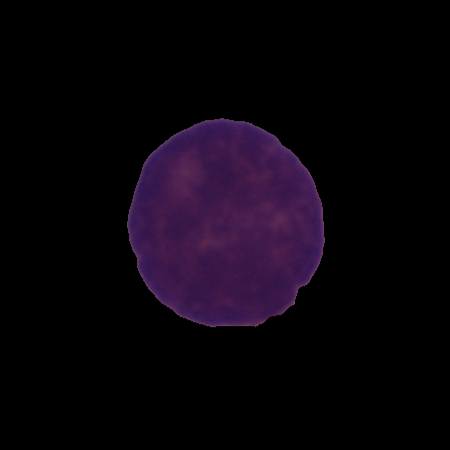
Label: cancer